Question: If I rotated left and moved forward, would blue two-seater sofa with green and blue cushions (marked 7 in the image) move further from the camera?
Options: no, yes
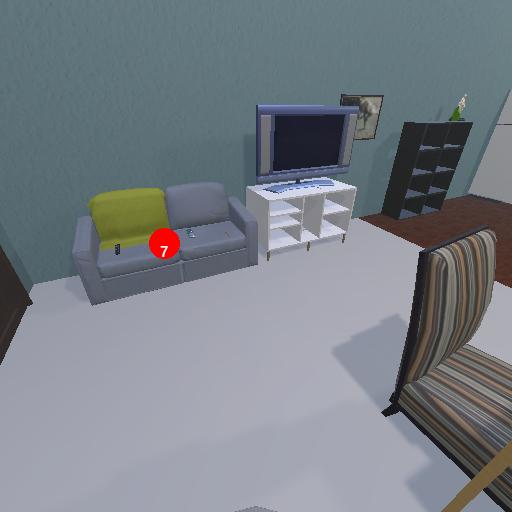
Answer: no